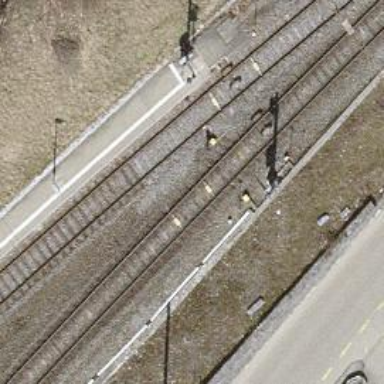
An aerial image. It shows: Railway signal.